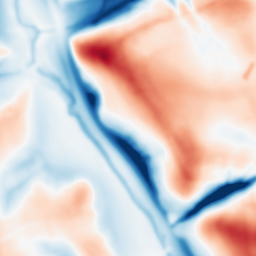
Category: multiscale
Decomposition family: dog_multiscale
Decomposition parameters: sigma_ratio: 1.6
n_scales: 5
base_sigma: 2
Upsampling method: sinc_blackman
Upsampling parameters: scale: 4
kernel_size: 16
Upsampling scale: 4